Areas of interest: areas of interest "Suning Shangcun China Fur City"
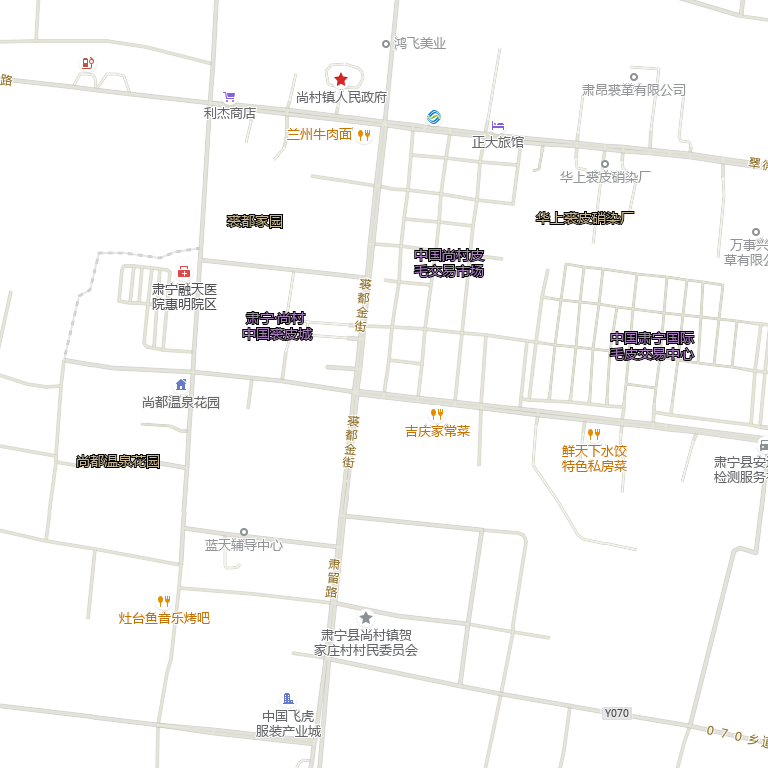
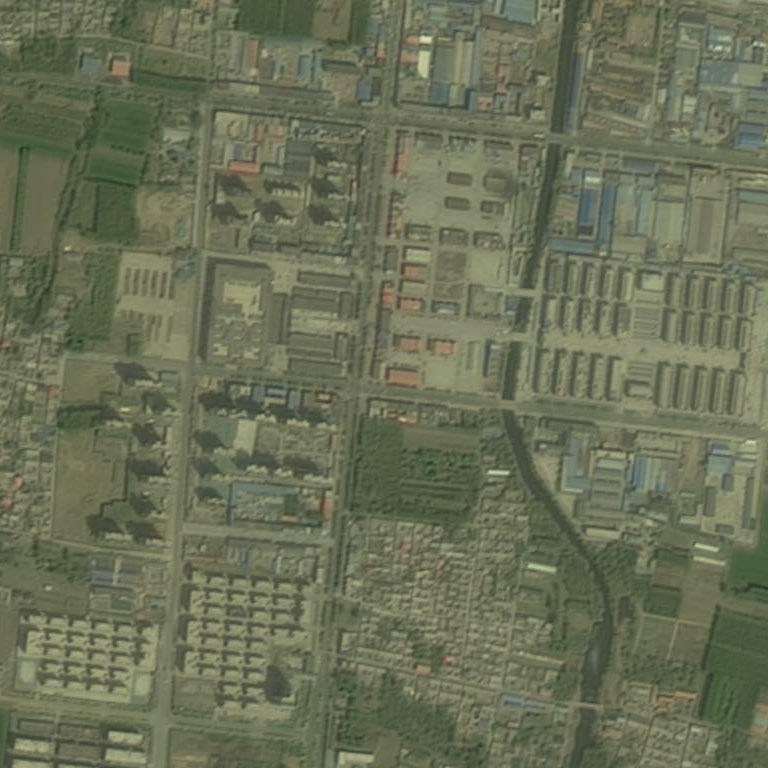